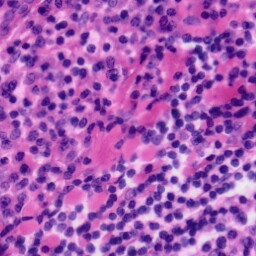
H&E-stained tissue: Tonsil